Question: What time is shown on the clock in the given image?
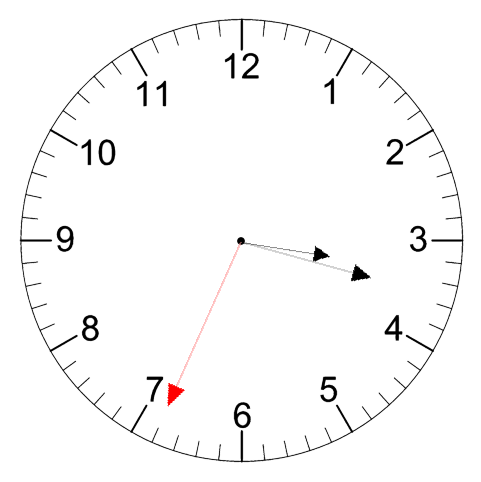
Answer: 03:17:34